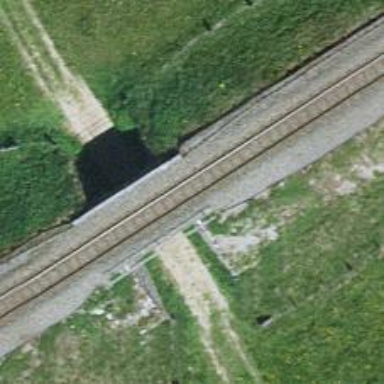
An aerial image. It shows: Narrow-gauge railway bridge with electrified contact lines over single track.